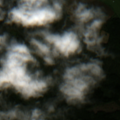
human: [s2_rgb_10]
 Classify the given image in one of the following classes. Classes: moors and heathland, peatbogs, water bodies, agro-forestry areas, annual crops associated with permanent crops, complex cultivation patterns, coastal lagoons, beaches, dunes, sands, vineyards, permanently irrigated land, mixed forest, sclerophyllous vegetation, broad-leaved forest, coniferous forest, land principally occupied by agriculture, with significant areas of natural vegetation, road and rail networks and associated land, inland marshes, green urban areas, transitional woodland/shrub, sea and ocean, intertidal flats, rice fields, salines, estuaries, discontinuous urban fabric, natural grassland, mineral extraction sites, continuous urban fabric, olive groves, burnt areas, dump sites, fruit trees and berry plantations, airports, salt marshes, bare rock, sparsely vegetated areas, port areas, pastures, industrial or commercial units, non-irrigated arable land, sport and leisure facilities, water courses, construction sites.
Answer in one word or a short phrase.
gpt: land principally occupied by agriculture, with significant areas of natural vegetation, coniferous forest, mixed forest, transitional woodland/shrub